Question: I would normally paste my code, but I think in this case it's important to show how my code use to look.
I've made some changes, following an advice here to workaround a leak. However, my '-init' method doesn't get called anymore. Can anyone point out the problem?
The breakpoint for '-init' is never met.

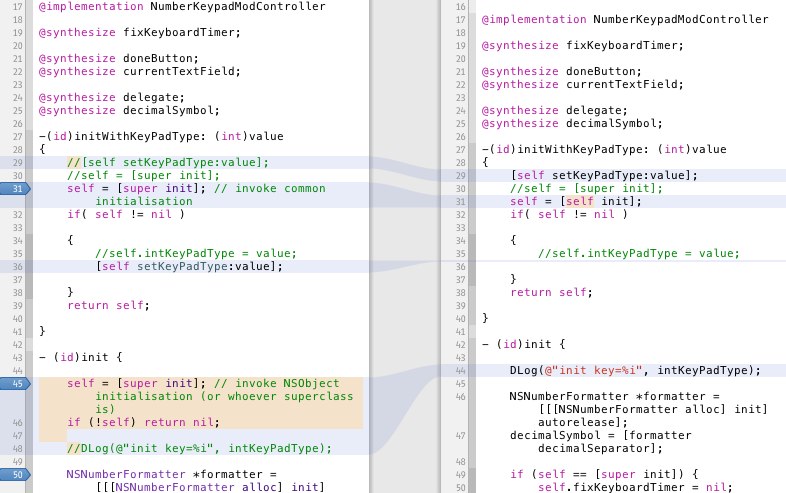
Answer: You're calling '[super init]'; this will call the 'init' implementation of the superclass.